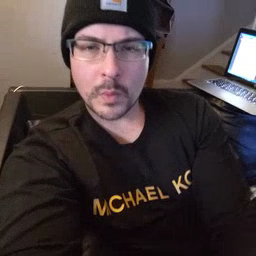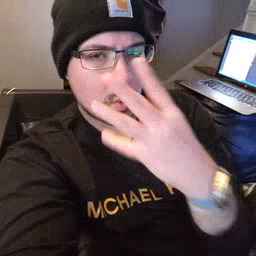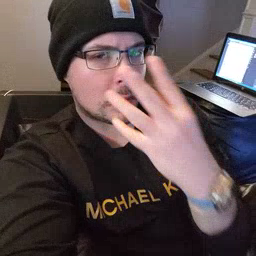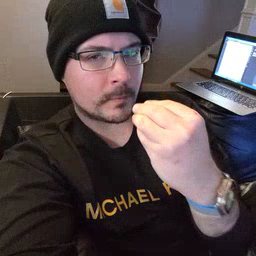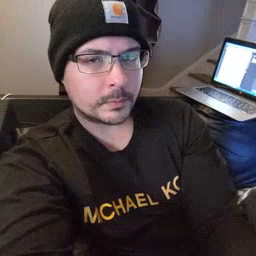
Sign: wolf